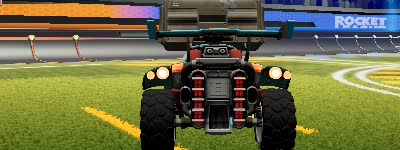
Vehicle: octane